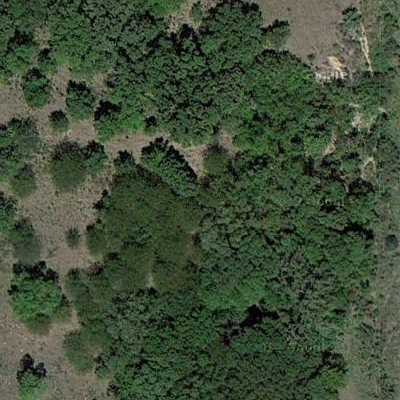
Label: Forest